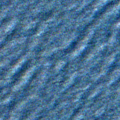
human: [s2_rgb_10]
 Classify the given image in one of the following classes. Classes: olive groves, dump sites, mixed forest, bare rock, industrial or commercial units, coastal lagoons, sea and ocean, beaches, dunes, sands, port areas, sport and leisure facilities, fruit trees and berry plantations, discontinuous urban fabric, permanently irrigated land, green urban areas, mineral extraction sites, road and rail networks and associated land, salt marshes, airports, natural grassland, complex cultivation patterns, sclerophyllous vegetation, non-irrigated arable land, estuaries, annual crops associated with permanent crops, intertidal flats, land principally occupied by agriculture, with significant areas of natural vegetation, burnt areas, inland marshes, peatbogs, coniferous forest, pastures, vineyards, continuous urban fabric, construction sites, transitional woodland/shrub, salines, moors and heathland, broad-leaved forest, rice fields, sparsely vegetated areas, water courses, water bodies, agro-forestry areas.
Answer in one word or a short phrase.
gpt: sea and ocean